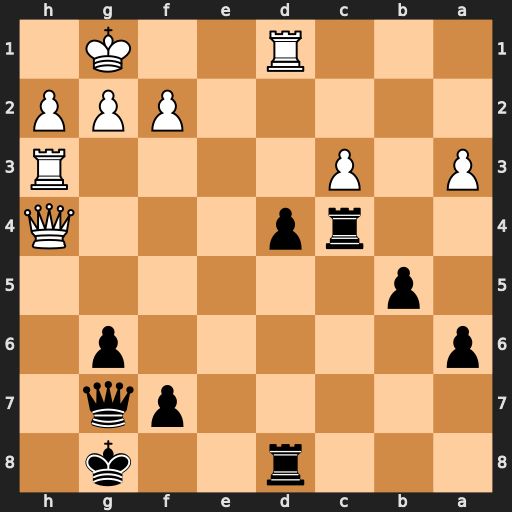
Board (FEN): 3r2k1/5pq1/p5p1/1p6/2rp3Q/P1P4R/5PPP/3R2K1
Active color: b
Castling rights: -
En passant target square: -
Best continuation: Re8 cxd4 Rxd4 Qxd4 Qxd4